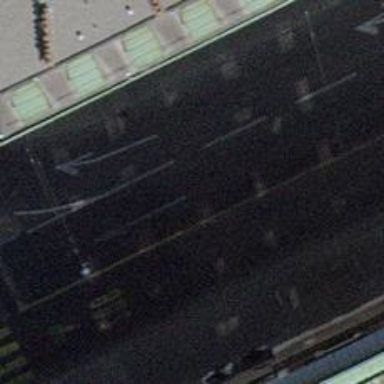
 and on the left side there is bus lane and shared bus-cycling lane."